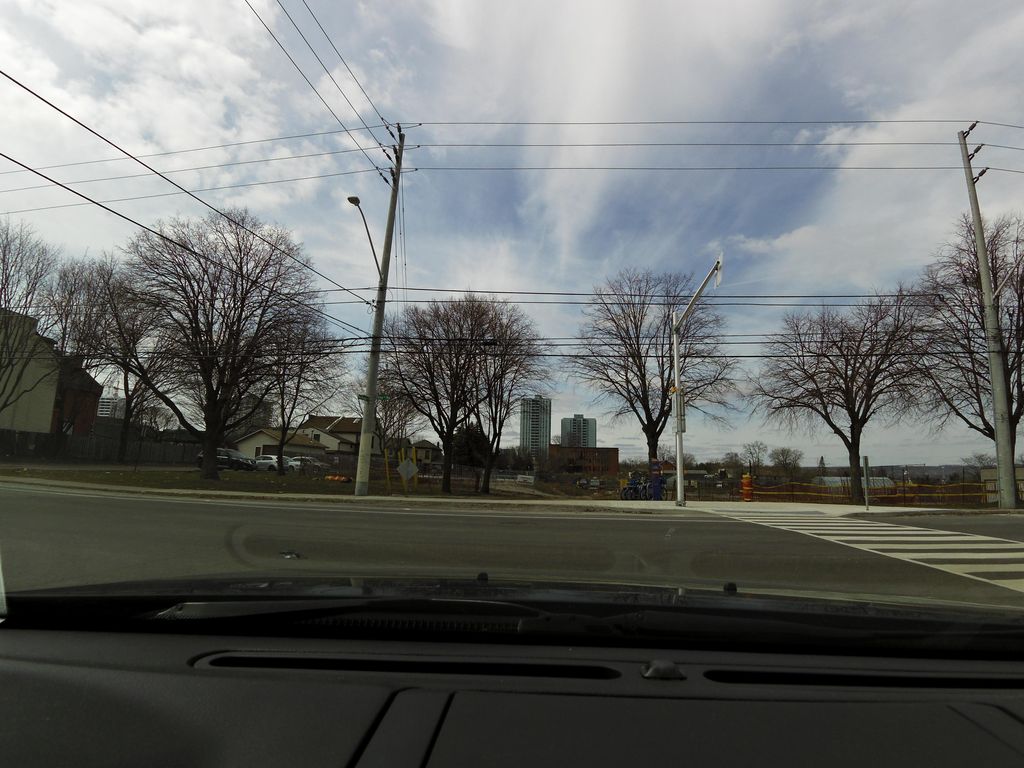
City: hamilton